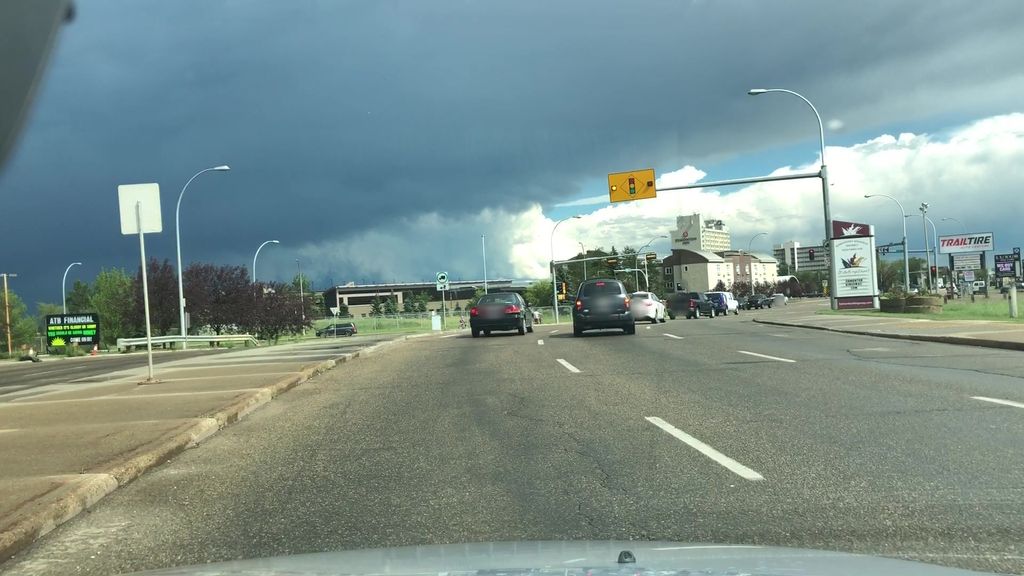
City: edmonton